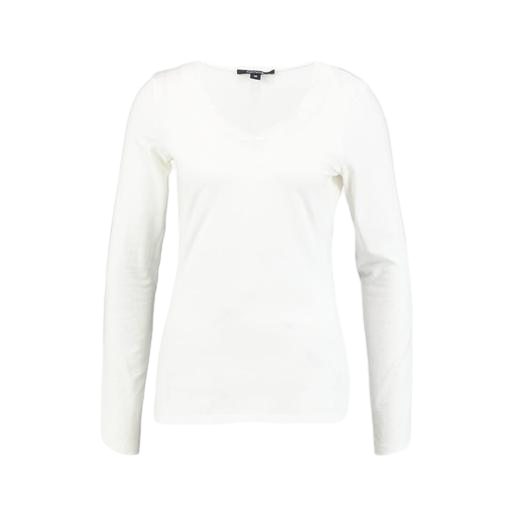
white long-sleeve v-neck tee, white v-neck long-sleeve top, white pima t-shirt only macy, white background